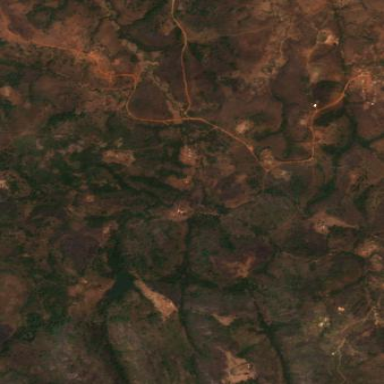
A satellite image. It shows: Forest area.